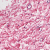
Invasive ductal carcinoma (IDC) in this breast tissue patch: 0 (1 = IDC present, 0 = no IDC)